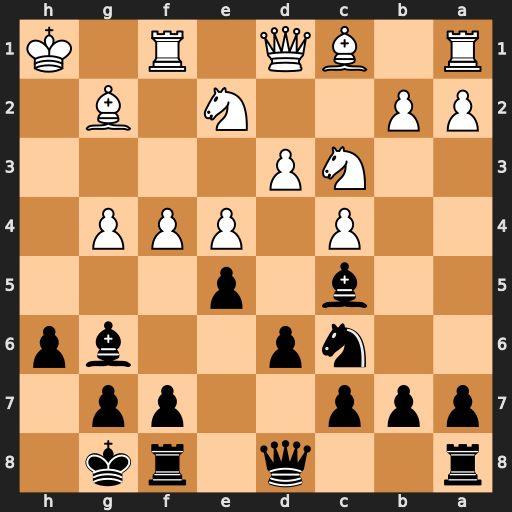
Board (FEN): r2q1rk1/ppp2pp1/2np2bp/2b1p3/2P1PPP1/2NP4/PP2N1B1/R1BQ1R1K
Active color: b
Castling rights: -
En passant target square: -
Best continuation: Qh4+ Bh3 Qxh3#